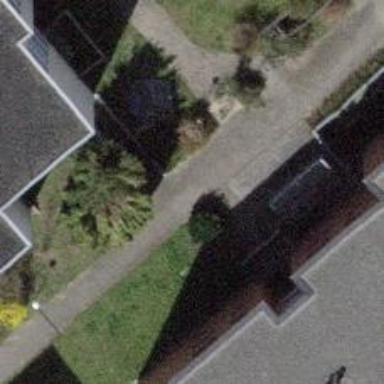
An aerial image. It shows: Footway surfaced with paving stones.